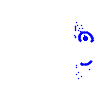
Particle: electron